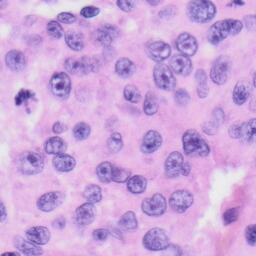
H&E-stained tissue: Skin